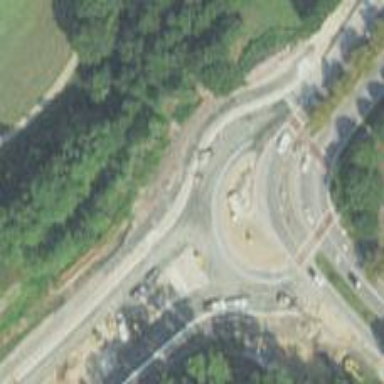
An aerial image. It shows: Secondary road leading to roundabout.